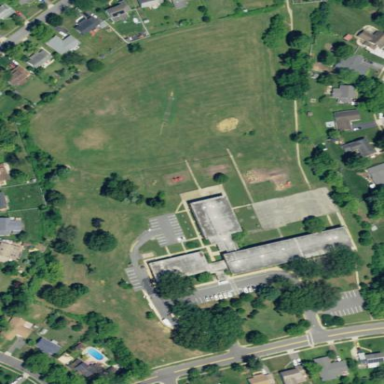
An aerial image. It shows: School.